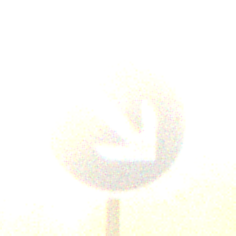
Verkehrszeichen: VorgeschriebeneVorbeifahrtRechts
Umgebung: Outdoor, Nature
Tageszeit: SunriseSunset
Wetter: PartlyCloudy
Licht: Natural
Jahreszeit: NotSpecified
Kontrast: HighContrast